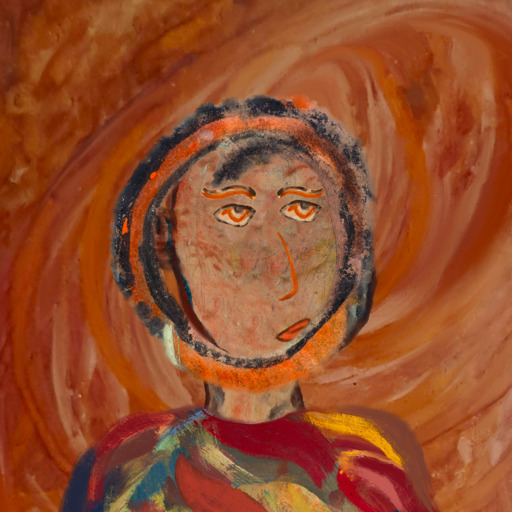
Background: Pious_Lady, Head And Neck Side: Orphan, Face Side: Experience, Bust: Mother_And_Son_Son, Hair Side: Childish, Head Accessory: Blank, Second Necklace: Blank, Necklace: Blank, Baby: Blank